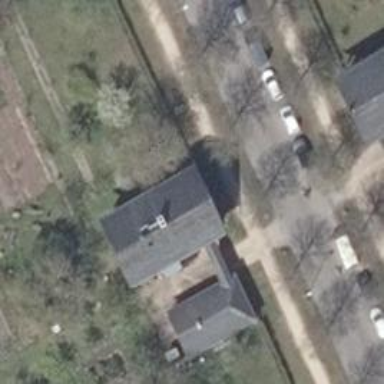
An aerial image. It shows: Detached historic building with gabled roof shape.